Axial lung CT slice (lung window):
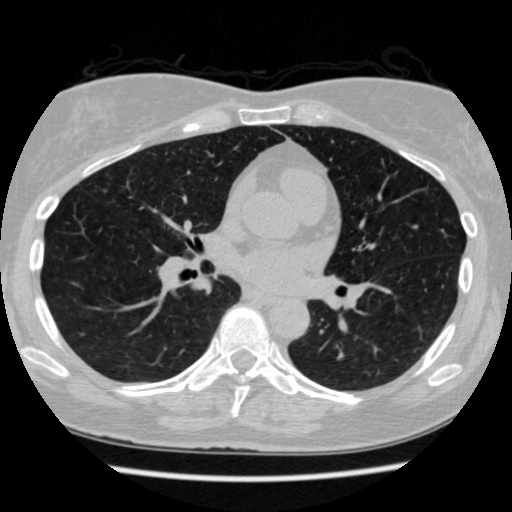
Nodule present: no